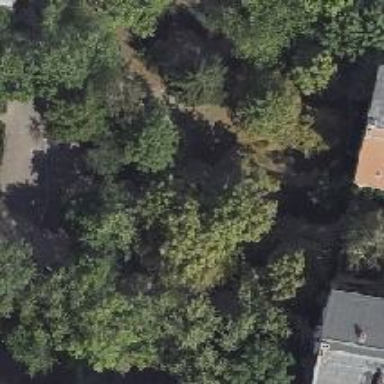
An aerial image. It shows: Mixed deciduous tree with variety of leaves.